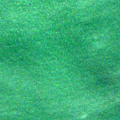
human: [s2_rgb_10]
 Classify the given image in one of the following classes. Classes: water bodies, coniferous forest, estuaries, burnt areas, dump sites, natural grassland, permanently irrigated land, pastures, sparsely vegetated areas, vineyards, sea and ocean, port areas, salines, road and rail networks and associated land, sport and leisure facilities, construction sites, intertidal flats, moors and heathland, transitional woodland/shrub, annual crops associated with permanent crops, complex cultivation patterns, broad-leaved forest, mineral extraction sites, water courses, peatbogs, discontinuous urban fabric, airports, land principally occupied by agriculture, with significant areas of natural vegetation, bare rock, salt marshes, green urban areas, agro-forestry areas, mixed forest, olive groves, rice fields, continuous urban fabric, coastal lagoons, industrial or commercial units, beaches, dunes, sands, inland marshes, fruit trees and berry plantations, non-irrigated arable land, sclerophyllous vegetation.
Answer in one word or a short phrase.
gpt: sea and ocean